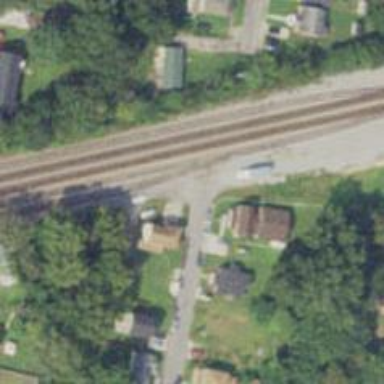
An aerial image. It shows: Railway siding for service.